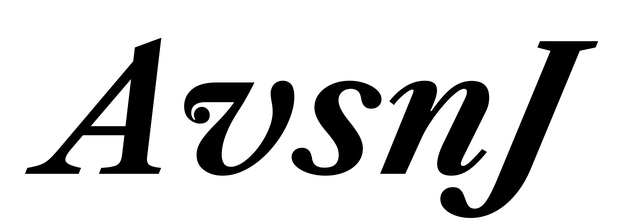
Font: LibreCaslonText-Italic_Bold_Italic